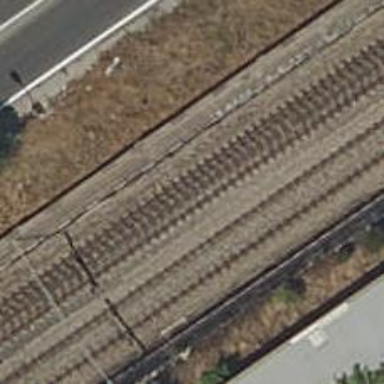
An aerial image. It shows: Railway track with contact lines for electrification.